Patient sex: M
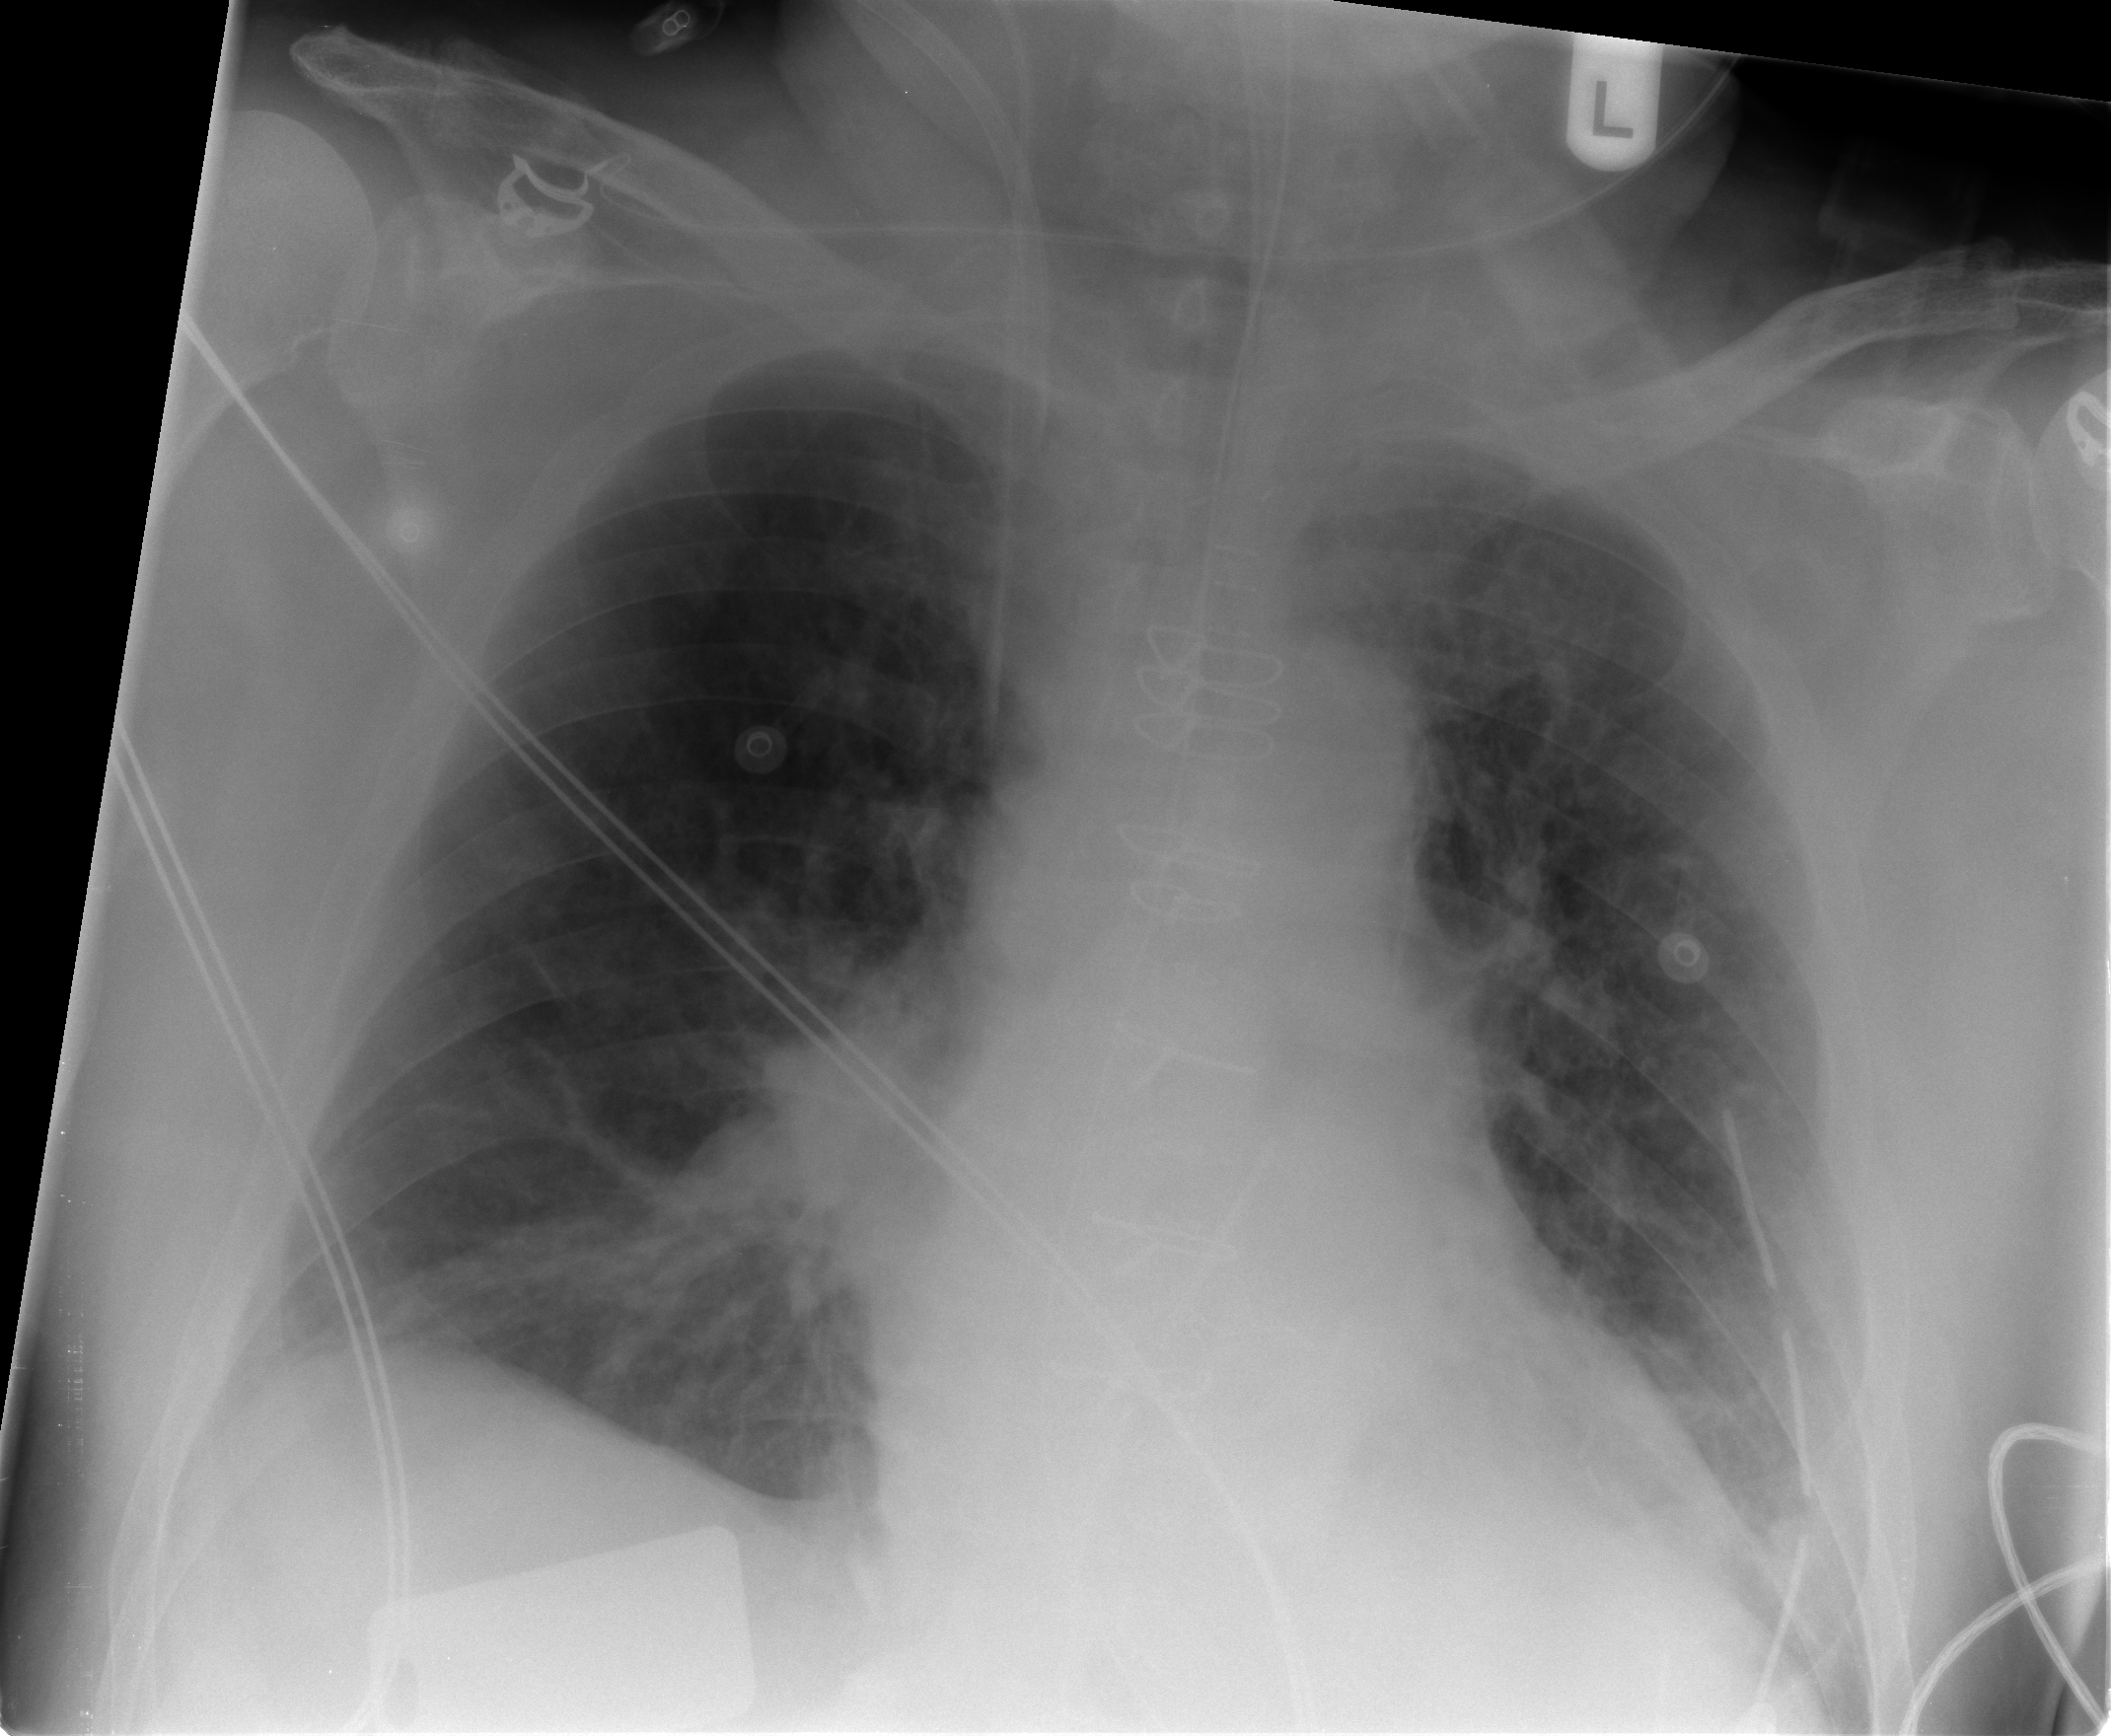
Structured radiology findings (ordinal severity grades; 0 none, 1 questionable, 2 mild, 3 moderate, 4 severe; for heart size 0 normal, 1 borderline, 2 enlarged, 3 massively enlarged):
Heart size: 2
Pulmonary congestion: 2
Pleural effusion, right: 0
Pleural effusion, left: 0
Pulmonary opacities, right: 0
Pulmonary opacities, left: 0
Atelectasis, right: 2
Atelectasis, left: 2